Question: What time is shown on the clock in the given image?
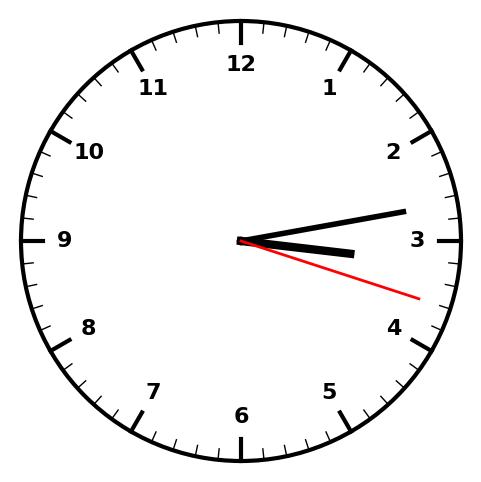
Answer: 03:13:18